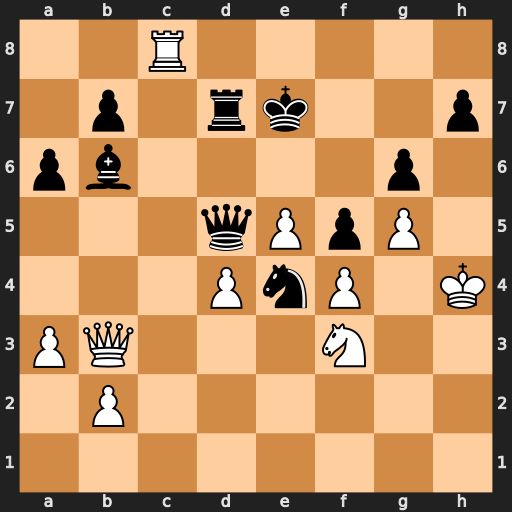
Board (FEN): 2R5/1p1rk2p/pb4p1/3qPpP1/3PnP1K/PQ3N2/1P6/8
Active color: w
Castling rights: -
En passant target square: -
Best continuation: Qxb6 Qb5 Qxb5